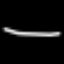
Label: line